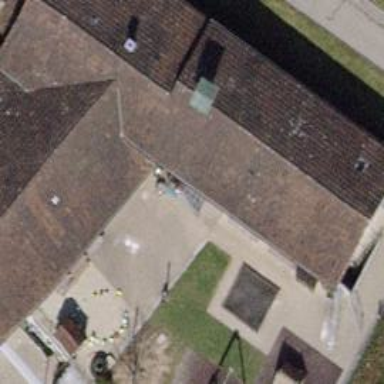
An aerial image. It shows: Gabled-roof school building serving as kindergarten.